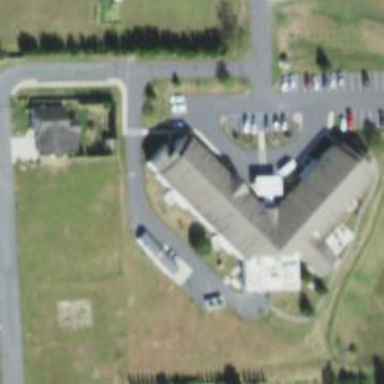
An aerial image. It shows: Building.